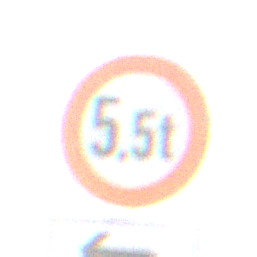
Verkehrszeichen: TatsaechlicheMasse
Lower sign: RichtungsangabeDurchPfeile2
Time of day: SunriseSunset
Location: Outdoor (RoadRail)
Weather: PartlyCloudy
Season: NotSpecified
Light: Natural